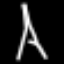
Label: The Eiffel Tower